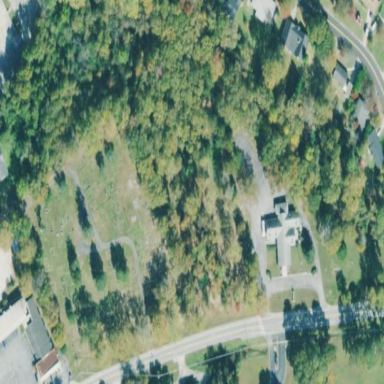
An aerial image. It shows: Cemetery.